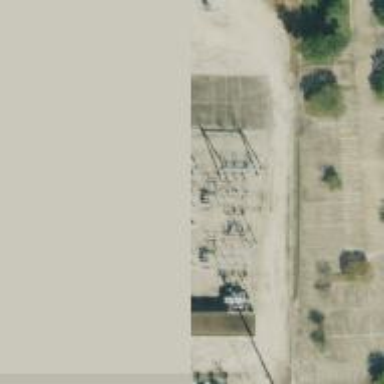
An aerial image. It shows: Switch for power supply.